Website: home-depot
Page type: billing-address
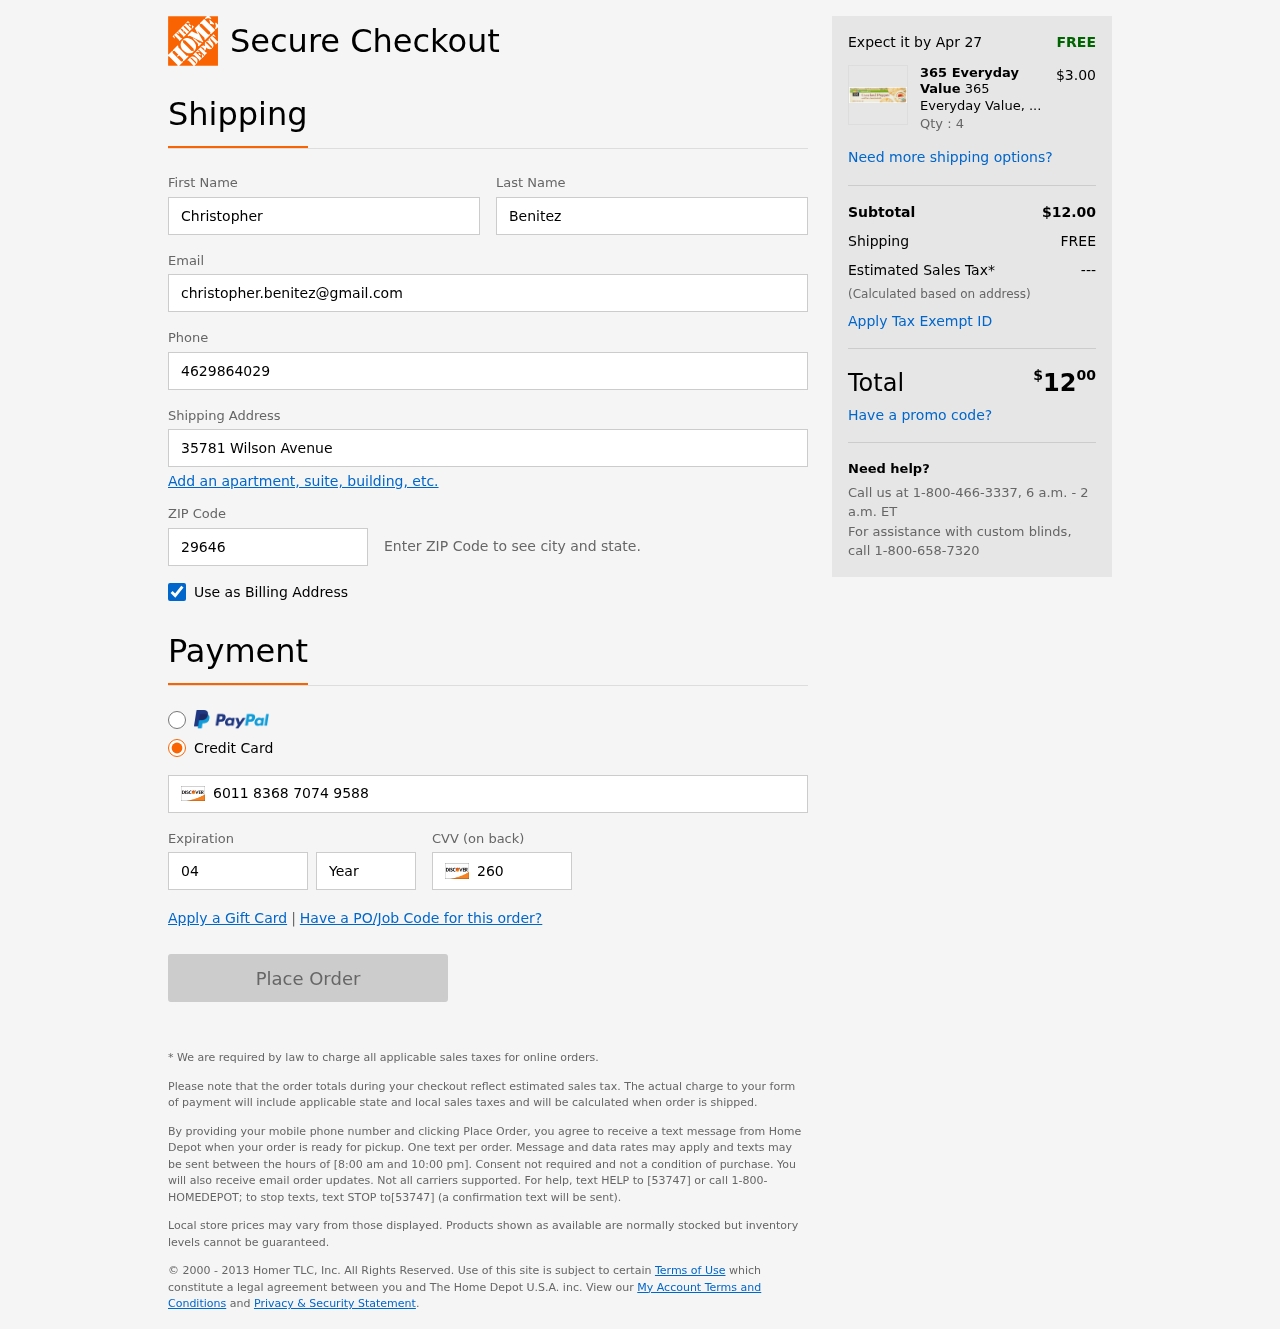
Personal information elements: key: PII_FIRSTNAME
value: Christopher
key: PII_LASTNAME
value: Benitez
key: PII_EMAIL
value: christopher.benitez@gmail.com
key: PII_PHONE
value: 4629864029
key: PII_STREET
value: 35781 Wilson Avenue
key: PII_POSTCODE
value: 29646
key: PII_CARD_NUMBER
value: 6011 8368 7074 9588
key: PII_CARD_EXPIRY_MONTH
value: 04
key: PII_CARD_CVV
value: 260
Product elements: key: PRODUCT1_BRAND
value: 365 Everyday Value
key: PRODUCT1_NAME
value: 365 Everyday Value, Organic Cracked Pepper Water Crackers, 4.4 oz
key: PRODUCT1_PRICE
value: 3
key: PRODUCT1_QUANTITY
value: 4
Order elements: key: ORDER_DELIVERY_DATE
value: Apr 27
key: ORDER_SUBTOTAL
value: $12.00
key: ORDER_SHIPPING_COST
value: FREE
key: ORDER_TAX
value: ---
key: ORDER_TOTAL2
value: $1200